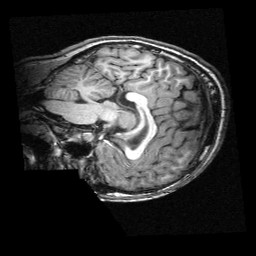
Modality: T1w
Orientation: sagittal
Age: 12
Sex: female
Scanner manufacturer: siemens
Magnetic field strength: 3 T
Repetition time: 2.3 s
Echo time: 0.00336 s